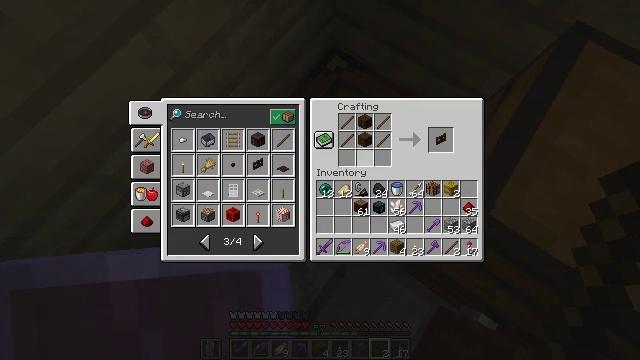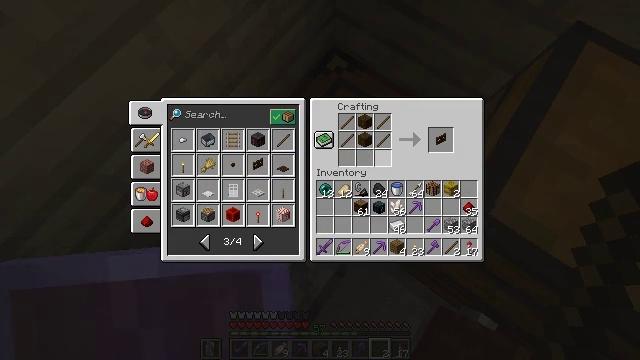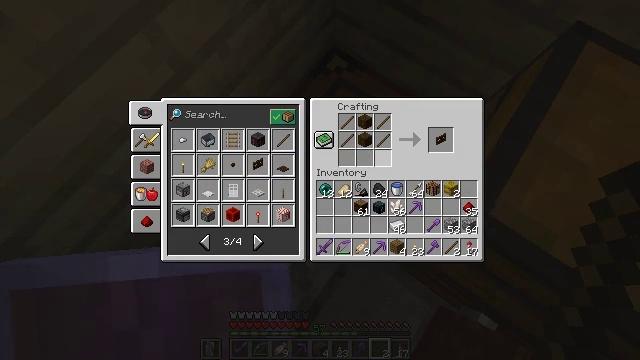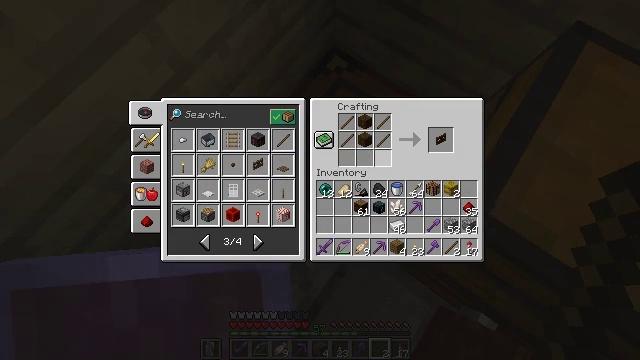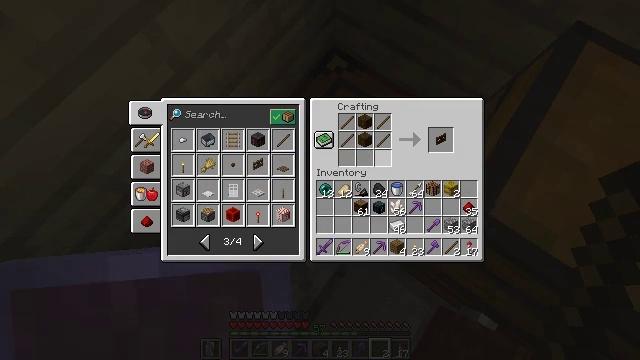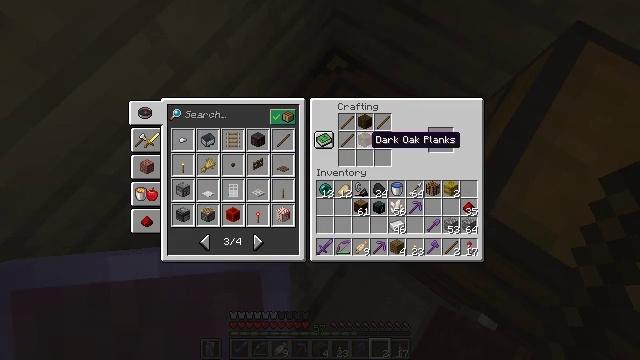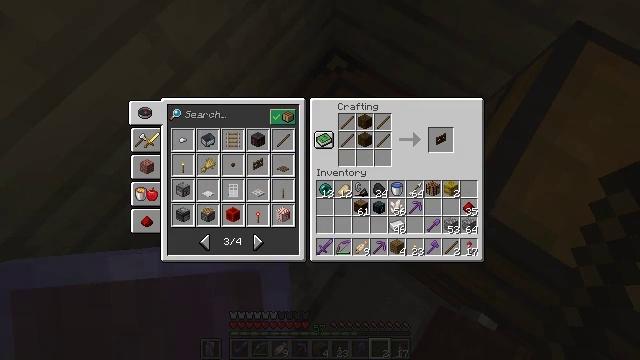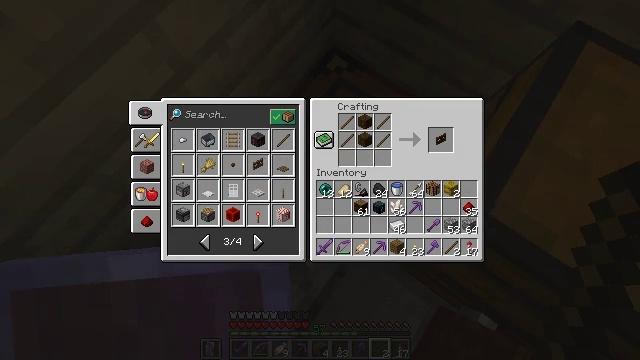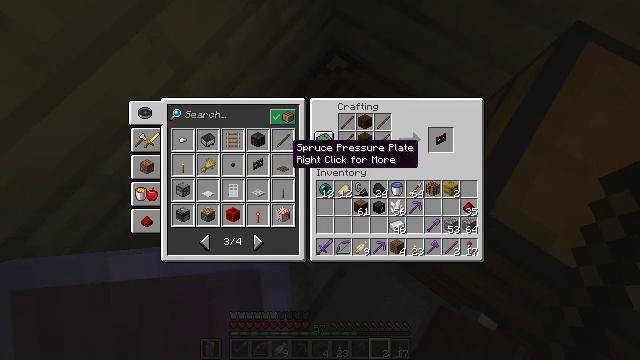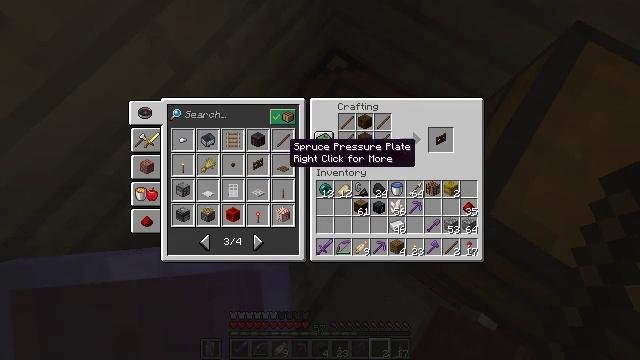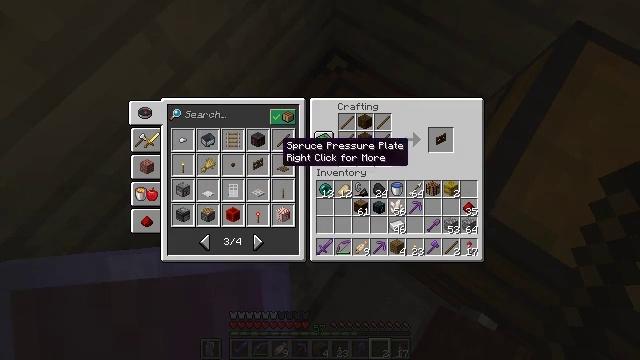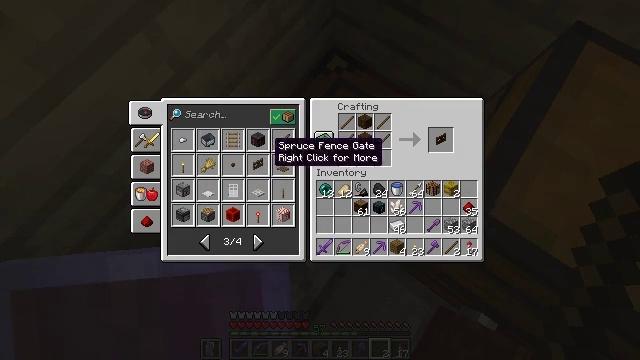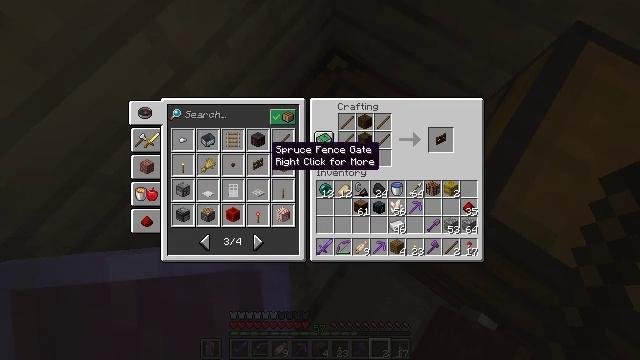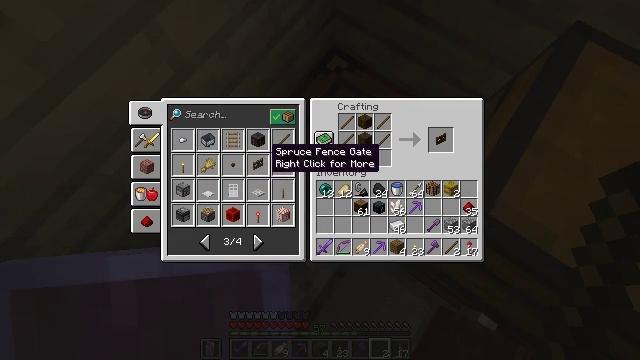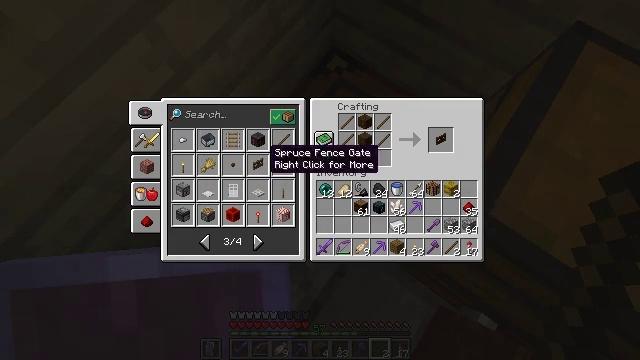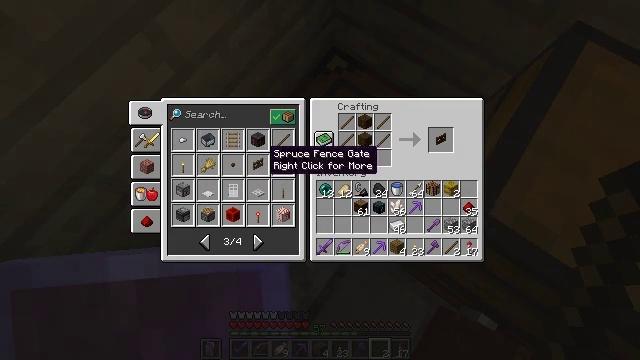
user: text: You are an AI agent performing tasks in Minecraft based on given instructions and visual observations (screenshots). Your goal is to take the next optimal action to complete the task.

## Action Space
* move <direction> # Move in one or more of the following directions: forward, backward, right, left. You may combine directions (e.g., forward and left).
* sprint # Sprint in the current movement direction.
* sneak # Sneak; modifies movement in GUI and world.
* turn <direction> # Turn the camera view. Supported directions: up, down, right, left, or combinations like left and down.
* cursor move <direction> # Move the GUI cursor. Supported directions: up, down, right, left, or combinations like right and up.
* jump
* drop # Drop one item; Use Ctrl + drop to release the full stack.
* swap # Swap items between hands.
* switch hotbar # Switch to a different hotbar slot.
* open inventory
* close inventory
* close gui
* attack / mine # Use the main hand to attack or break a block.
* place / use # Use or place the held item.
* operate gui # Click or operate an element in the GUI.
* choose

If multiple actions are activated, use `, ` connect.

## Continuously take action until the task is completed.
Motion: motion action
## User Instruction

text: Use the crafting table to make a spruce fence gate.
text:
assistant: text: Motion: turn right
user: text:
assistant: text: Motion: no_op
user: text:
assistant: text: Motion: no_op
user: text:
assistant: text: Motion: no_op
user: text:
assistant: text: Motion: turn left
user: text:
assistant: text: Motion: turn left
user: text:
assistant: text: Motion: turn left
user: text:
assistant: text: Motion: turn left
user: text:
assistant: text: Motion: no_op
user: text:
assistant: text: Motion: turn left
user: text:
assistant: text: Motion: turn left
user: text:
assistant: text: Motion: no_op
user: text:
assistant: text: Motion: no_op
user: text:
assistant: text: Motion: no_op
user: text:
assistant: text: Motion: no_op
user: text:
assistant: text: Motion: no_op
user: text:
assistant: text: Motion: no_op
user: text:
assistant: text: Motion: use / place
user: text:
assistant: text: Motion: use / place
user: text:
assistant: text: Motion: use / place
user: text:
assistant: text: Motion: no_op
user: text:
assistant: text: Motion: no_op
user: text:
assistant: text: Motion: no_op
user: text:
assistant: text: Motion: no_op
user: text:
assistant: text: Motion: no_op
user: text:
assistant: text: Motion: no_op
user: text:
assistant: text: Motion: no_op
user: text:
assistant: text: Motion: no_op
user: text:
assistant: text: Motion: no_op
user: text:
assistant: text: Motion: no_op